Interaction volume radius: 5 \u00c5
Interaction volume height: 10 \u00c5
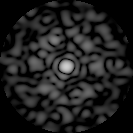
Disorder parameter: 0.8503